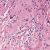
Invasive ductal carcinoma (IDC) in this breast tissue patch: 0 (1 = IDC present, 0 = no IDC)